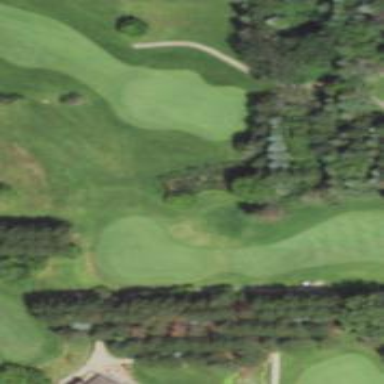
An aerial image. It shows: View of golf hole.